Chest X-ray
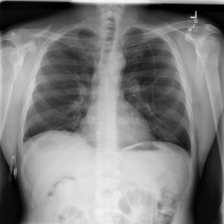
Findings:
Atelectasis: positive
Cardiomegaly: negative
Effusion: negative
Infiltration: positive
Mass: negative
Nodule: negative
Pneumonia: negative
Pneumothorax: negative
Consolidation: negative
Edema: negative
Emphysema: negative
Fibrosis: negative
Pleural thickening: negative
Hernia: negative